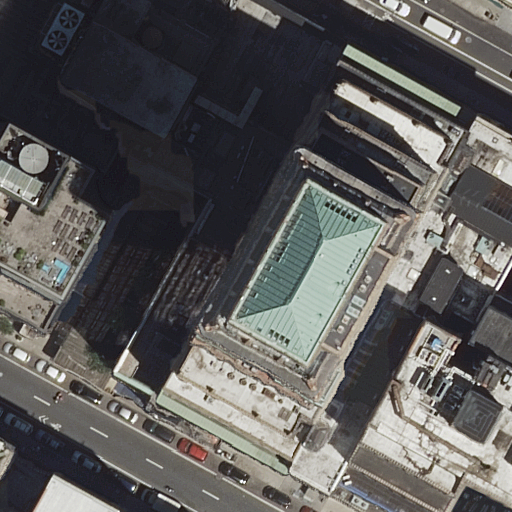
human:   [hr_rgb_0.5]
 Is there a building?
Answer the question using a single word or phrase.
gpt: yes

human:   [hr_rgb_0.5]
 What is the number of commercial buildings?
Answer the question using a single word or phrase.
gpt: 0

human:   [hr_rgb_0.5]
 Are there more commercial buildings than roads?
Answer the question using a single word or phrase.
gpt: no

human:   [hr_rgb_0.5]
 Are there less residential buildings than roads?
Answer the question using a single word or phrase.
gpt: no

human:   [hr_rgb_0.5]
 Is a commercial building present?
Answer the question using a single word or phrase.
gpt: no

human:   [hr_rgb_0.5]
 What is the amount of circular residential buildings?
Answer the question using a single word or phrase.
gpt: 0

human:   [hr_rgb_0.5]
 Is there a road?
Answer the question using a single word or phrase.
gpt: yes

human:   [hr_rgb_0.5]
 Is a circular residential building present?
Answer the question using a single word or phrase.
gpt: no

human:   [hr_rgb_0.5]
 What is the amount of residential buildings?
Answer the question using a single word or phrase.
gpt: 11

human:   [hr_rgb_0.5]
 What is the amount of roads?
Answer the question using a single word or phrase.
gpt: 2

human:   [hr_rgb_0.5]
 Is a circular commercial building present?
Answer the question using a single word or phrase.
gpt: no

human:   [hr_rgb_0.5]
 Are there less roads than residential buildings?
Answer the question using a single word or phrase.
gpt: yes

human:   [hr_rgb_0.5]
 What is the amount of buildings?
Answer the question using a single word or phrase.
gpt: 11

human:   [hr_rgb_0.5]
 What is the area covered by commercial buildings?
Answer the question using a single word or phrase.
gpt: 0m2

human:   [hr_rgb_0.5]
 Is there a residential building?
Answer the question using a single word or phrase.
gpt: yes

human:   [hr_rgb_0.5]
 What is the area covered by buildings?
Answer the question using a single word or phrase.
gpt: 8249m2

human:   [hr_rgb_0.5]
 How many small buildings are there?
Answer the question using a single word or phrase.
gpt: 4

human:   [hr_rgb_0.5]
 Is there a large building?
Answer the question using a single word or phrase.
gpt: yes

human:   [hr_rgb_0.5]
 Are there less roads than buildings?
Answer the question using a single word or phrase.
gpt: yes

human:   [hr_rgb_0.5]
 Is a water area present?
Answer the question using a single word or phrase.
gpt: no

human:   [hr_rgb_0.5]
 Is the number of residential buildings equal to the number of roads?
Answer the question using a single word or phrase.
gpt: no

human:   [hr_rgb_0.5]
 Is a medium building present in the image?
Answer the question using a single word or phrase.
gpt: yes

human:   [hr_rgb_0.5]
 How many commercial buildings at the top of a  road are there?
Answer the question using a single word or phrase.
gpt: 0

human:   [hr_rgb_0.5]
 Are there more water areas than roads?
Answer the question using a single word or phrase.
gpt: no

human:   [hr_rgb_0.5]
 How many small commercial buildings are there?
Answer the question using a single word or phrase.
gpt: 0

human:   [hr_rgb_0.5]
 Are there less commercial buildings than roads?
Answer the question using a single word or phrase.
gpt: yes

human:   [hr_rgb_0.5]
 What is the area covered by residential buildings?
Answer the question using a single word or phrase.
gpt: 8249m2

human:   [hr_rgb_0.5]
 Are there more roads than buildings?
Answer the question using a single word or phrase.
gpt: no

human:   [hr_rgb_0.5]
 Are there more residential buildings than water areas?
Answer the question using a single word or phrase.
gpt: yes

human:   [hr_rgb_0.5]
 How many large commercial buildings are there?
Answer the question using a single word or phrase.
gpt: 0

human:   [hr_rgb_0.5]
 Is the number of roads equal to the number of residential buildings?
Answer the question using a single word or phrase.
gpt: no

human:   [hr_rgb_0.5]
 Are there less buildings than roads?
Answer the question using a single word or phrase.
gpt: no

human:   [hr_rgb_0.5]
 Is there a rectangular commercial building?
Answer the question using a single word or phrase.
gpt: no

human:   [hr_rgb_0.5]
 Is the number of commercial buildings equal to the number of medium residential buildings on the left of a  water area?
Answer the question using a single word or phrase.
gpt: yes

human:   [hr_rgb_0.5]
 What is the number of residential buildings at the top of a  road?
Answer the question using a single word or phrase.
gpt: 5

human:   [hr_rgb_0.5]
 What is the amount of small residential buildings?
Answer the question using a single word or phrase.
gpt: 4

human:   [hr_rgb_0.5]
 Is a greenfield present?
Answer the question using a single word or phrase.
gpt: no

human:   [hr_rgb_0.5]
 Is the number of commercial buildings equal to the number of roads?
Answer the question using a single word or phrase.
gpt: no

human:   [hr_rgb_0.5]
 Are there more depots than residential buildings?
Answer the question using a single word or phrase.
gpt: no

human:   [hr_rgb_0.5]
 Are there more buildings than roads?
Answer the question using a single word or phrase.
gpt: yes

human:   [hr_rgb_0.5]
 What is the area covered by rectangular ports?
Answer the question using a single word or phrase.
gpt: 0m2

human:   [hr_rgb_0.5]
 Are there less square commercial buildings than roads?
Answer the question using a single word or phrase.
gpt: yes

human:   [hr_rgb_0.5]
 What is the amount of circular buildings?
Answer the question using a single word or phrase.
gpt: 0

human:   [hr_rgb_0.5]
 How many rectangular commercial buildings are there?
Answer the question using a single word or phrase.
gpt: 0

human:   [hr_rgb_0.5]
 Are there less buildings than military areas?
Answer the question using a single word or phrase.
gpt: no

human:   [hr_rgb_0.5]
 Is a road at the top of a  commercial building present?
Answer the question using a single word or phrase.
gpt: no

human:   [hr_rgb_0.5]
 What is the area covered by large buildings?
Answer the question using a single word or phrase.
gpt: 7972m2

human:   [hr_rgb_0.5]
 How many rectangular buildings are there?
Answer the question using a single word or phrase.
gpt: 7

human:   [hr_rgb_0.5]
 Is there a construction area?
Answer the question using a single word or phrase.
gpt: no

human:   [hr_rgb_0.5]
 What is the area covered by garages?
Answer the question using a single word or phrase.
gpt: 0m2

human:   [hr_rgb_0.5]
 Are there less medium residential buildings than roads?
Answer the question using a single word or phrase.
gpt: yes

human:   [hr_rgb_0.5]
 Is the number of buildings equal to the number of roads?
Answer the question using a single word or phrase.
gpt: no

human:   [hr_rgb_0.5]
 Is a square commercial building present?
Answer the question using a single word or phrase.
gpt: no

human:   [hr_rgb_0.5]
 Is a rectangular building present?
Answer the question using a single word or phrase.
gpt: yes

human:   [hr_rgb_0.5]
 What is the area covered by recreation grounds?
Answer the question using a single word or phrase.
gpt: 0m2

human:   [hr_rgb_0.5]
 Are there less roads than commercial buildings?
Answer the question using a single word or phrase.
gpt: no

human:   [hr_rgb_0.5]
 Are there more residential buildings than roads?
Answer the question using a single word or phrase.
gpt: yes

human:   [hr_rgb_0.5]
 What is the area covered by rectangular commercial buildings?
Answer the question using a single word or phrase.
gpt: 0m2

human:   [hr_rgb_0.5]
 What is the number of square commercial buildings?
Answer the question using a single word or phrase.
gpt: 0

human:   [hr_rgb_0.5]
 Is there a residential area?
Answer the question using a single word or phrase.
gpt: no

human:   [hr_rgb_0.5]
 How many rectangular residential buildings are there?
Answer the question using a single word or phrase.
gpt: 7

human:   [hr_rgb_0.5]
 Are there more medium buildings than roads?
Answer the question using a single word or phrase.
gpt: no

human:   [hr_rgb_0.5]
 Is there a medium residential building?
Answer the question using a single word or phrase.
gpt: yes

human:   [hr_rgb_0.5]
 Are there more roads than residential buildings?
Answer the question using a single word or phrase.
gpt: no